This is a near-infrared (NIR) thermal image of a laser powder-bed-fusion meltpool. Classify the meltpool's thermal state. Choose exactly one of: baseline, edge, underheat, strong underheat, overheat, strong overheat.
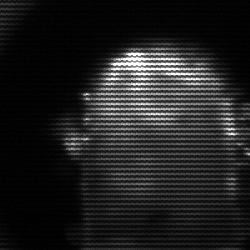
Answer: baseline